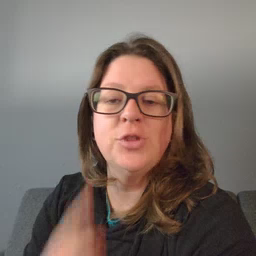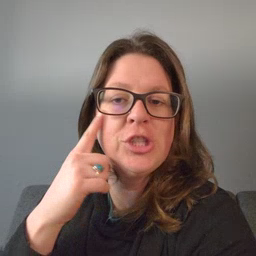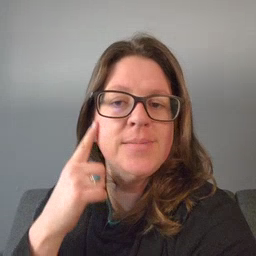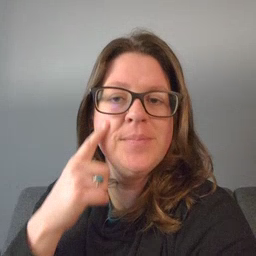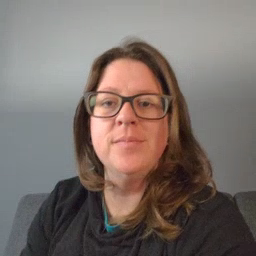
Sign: cheek